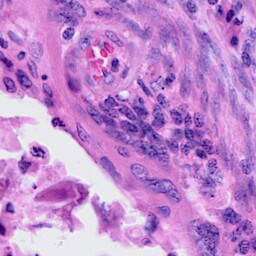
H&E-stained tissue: Cervix